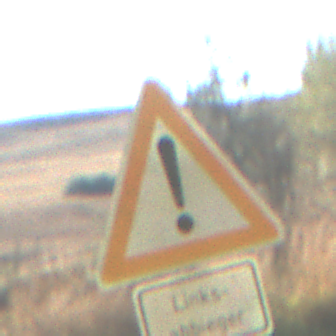
Verkehrszeichen: Gefahrenstelle
Zusatzzeichen unten: HinweiseAufGefahrenDurchVerbaleAngabe9
Umgebung: Outdoor, Nature
Tageszeit: MorningAfternoon
Wetter: PartlyCloudy
Licht: Natural
Jahreszeit: NotSpecified
Kontrast: HighContrast